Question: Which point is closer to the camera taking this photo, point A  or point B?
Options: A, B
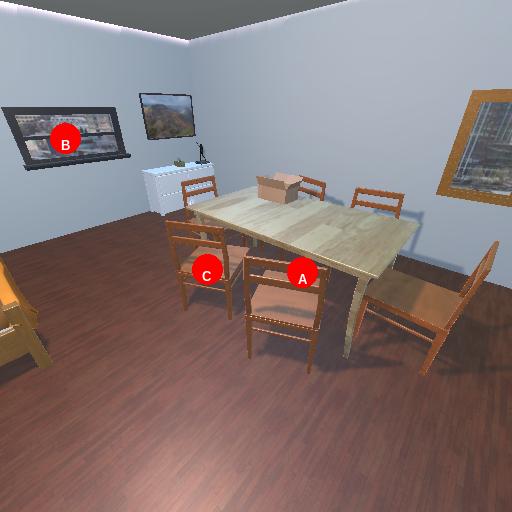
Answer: A